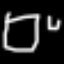
Label: square